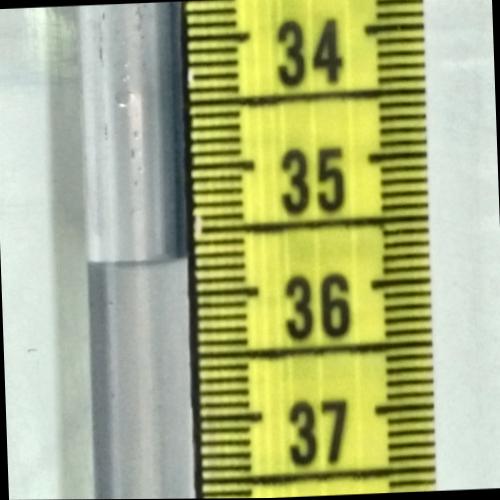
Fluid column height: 35.7 cm